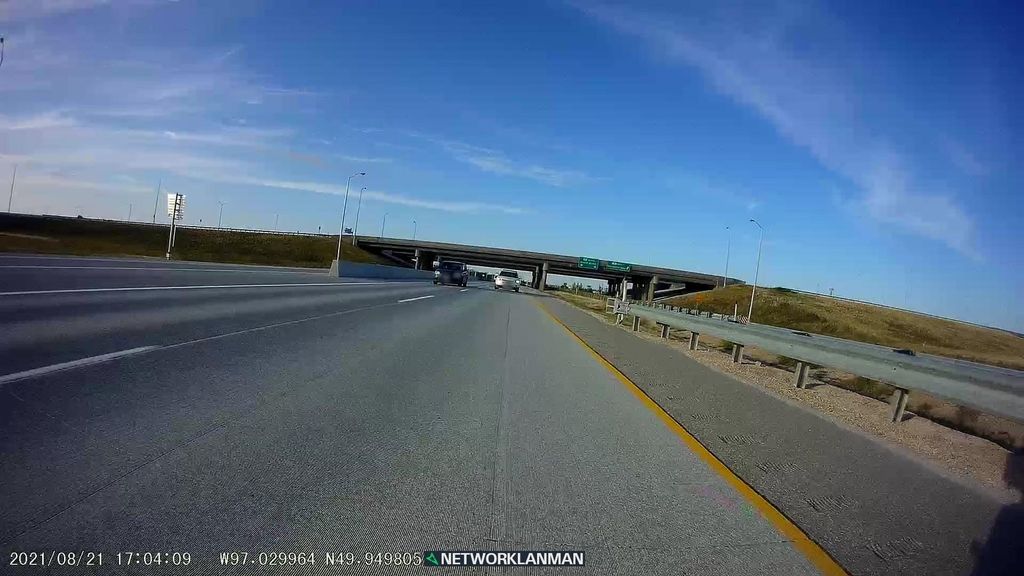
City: winnipeg